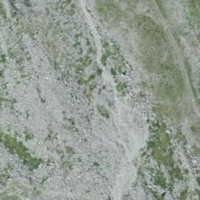
EUNIS habitat code: 31
Species observed at this site:
Achillea nana